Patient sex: M
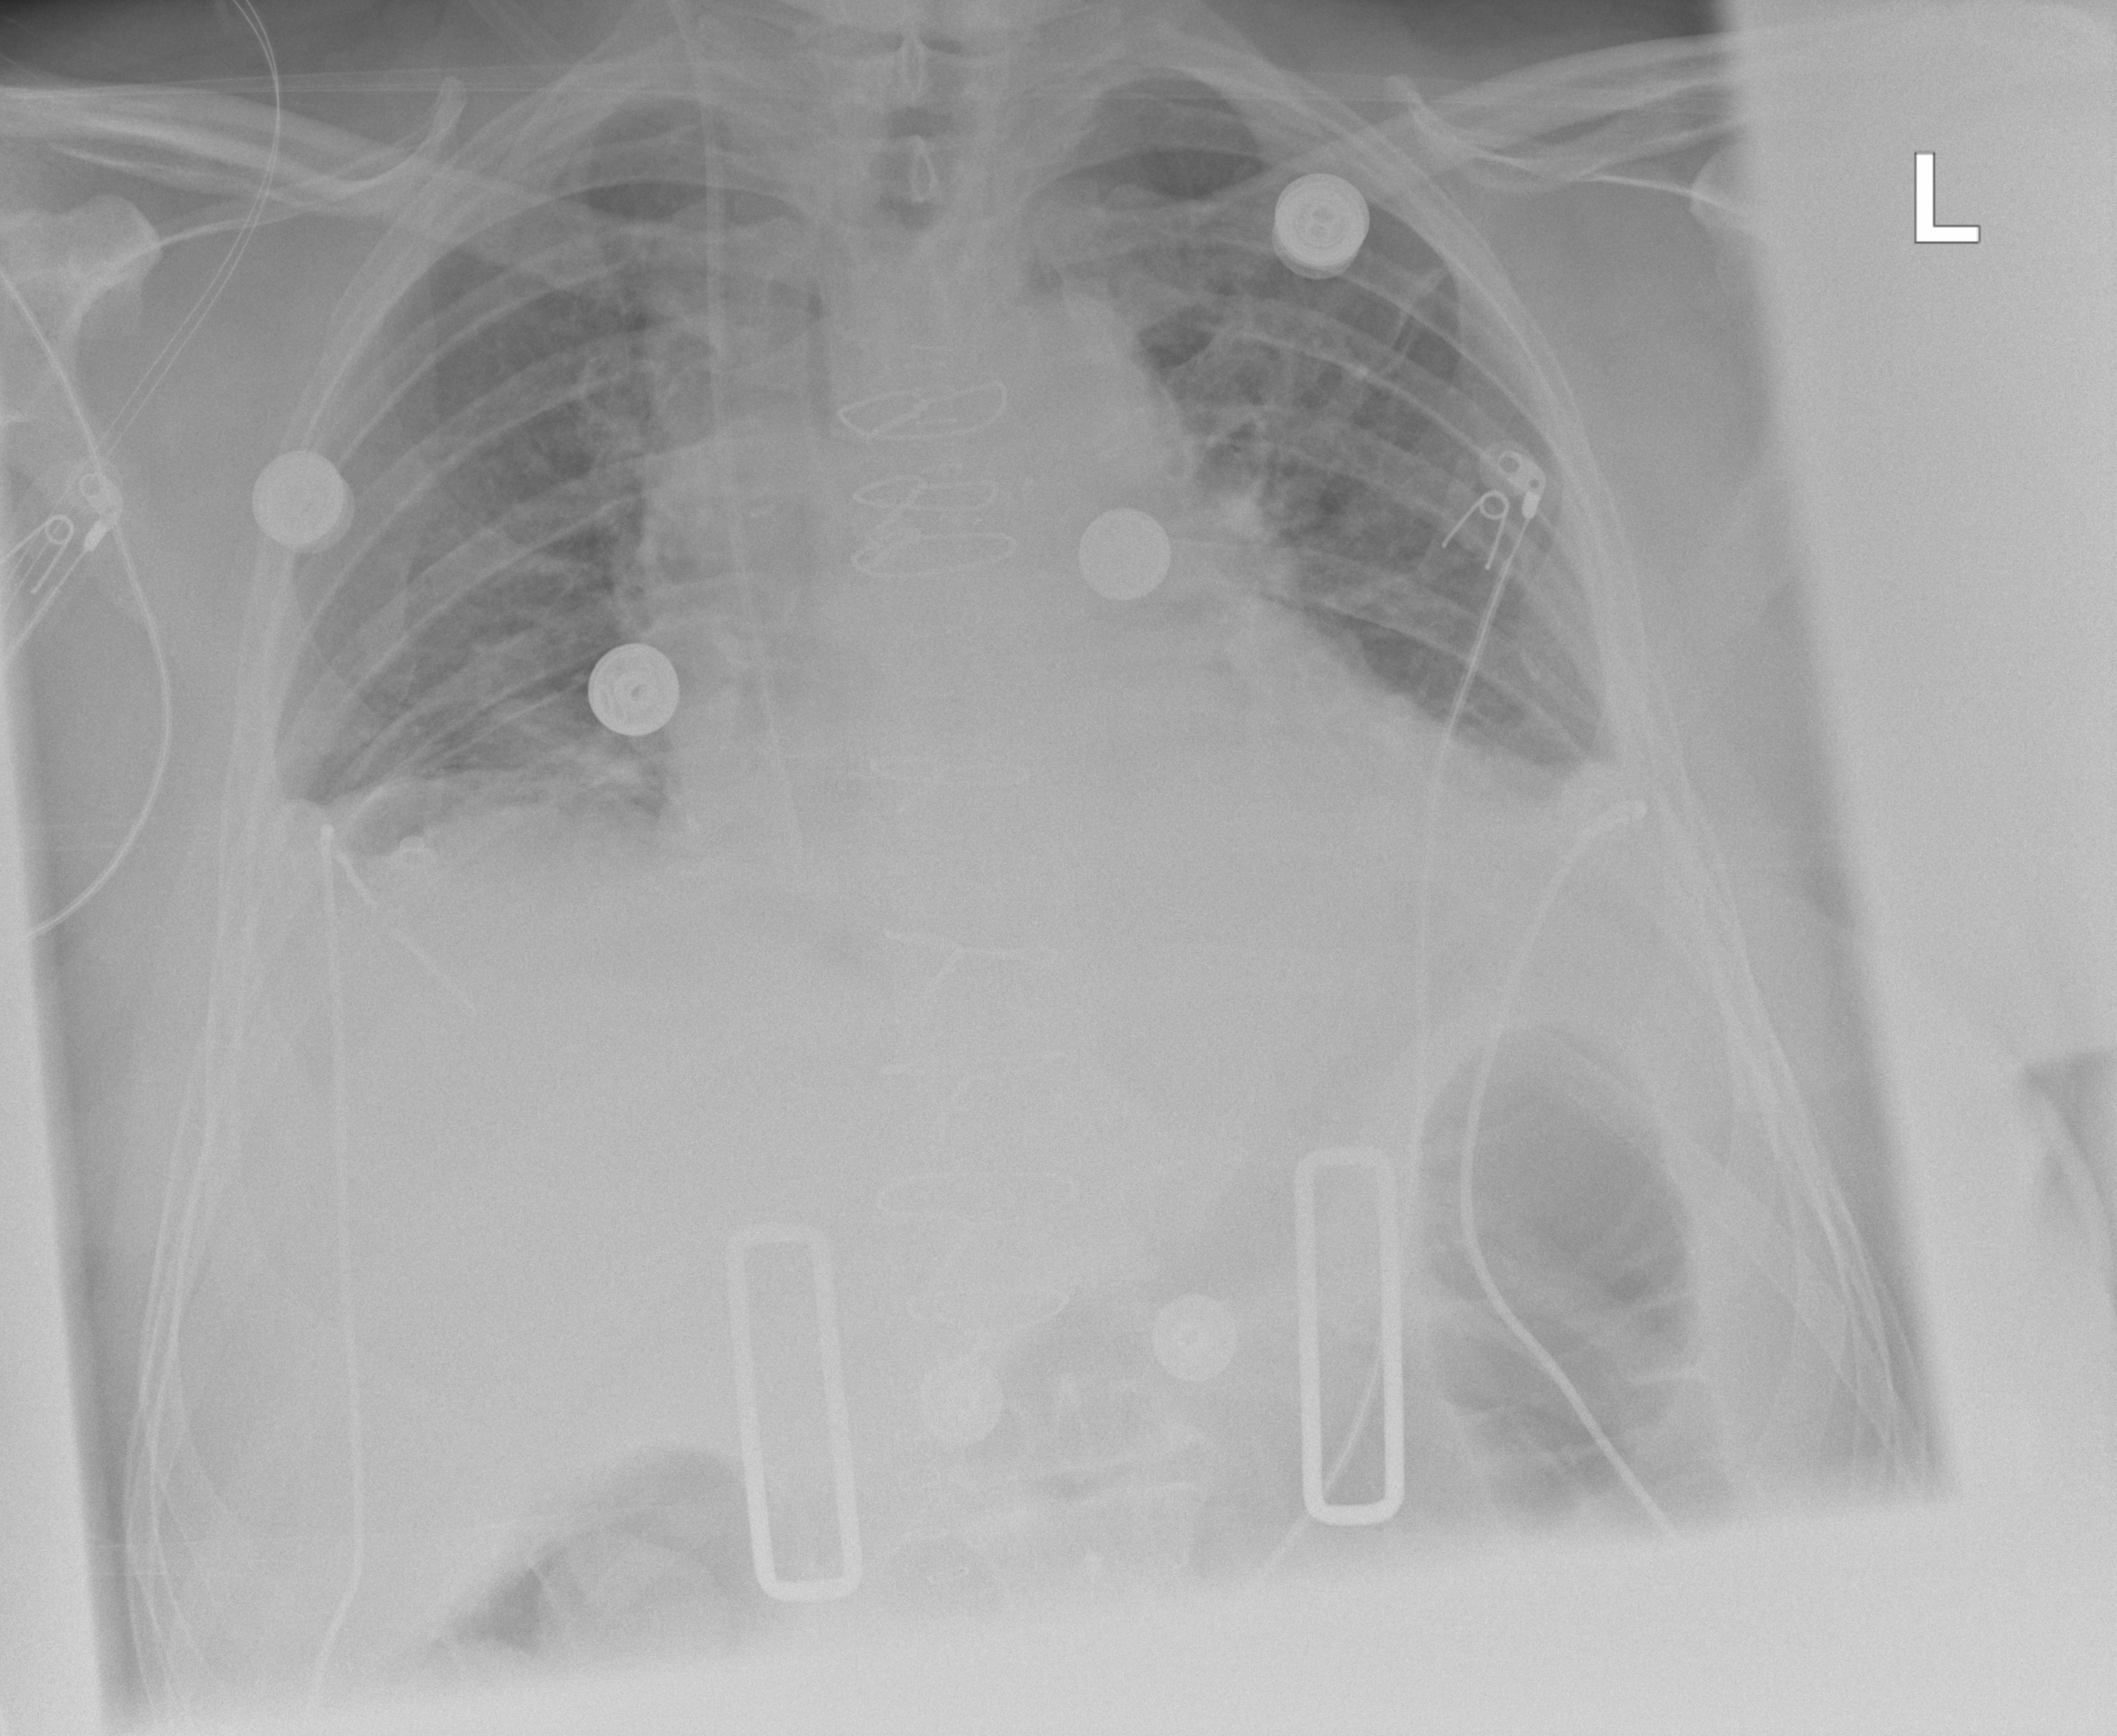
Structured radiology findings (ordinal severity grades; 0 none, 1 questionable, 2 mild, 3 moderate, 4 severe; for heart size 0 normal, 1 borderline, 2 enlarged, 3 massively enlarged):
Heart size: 2
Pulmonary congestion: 1
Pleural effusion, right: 1
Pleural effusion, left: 1
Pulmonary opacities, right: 0
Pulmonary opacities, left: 0
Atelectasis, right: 2
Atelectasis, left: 2